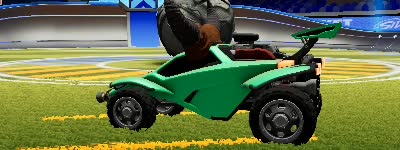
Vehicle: octane